Question: I plan to move my web site to Reserved Instance c3.xlarge Amazon EC2. However, after playing around for just a few hours with the Free Tier Usage, I already got charge for about $2.65. Although this is not much, I'm considering what happen if I already purchase the 3-year term and get a lot of hidden charges every month. Need advice of what I should prepare to avoid these hidden costs.
My biggest concern is with the first 2 million I/O charge (after the Free Tier Usage ends in one year). Also the Provisioned IOPS EBS ($0.065 per IOPS-month provisioned). With just a few hours trying this new toy, there are already so many IO occurs. Wondering how much the IO if the site is hosted here with EC2.

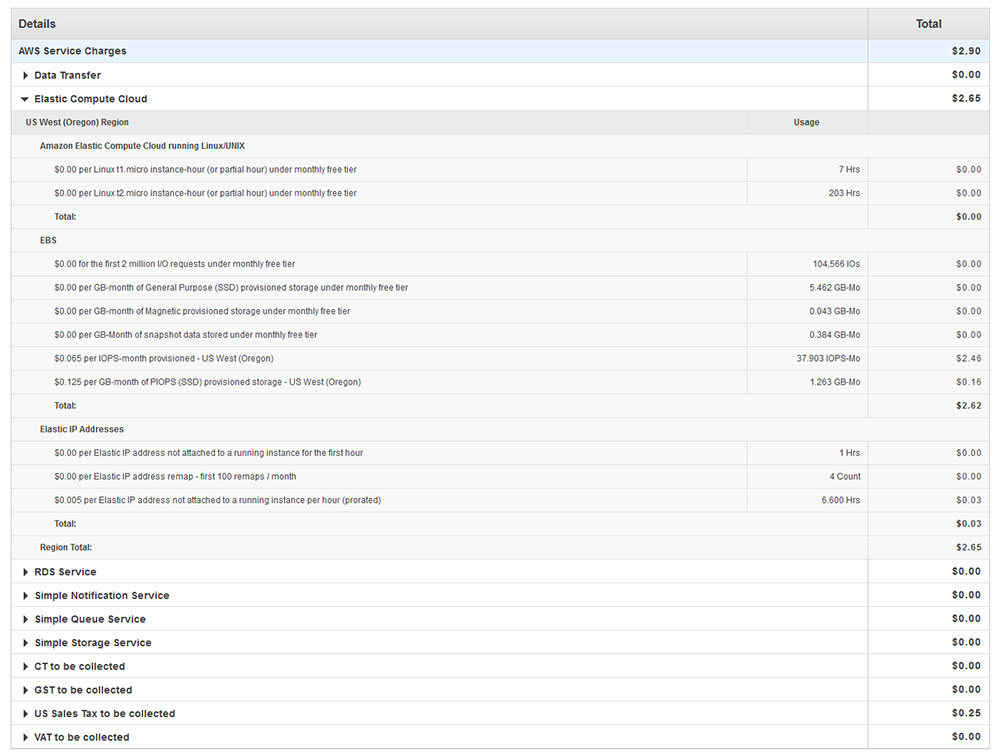
Answer: I/O requests are only charged for Magnetic EBS Volumes.
- - -
Reference: <URL>
Instances are not designed to be persistent like VPS or Dedicated servers are. Instead, they are designed to be pieces of a larger network infrastructure that makes up your application. There are certain ways around this such as having regular snapshots, and using an autoscaling group of 1 for instant failover.
Amazon's EC2 catch phrase: "Design for failure and nothing will fail"
Reference: <URL>
Reference: <URL>
I would not recommend reserving instances for more than a year at a time because reserved instances are highly specific. Instances must be all of the following criteria to receive the discount and are non-transferable.
- - -
Reference: <URL>
There is not much that you can do here to reduce bandwidth costs (provided it is all legitimate), however you can increase the performance for your clients by using something like CloudFront or S3+CloudFront.
Using S3 for static media assets could also reduce the load on your server.
Based on your requirements (in the comments of the question), I would recommend going with multiple EC2 instances (3-4) using auto-scaling to scale with demand. This will help reduce your costs outside of peak hours. To help reduce costs further, you can use reserved instances on your minimum instance count.
Using that model, a central database can be managed using RDS.
Here is a SE Q&A specific to Magento on AWS: <URL>